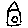
Label: house